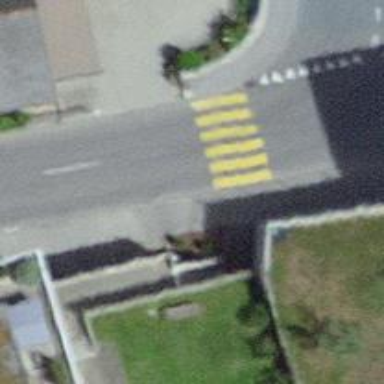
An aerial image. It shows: Uncontrolled zebra crossing on the road.